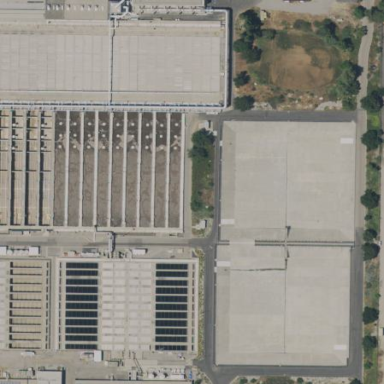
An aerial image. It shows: Industrial building.